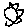
Label: sun